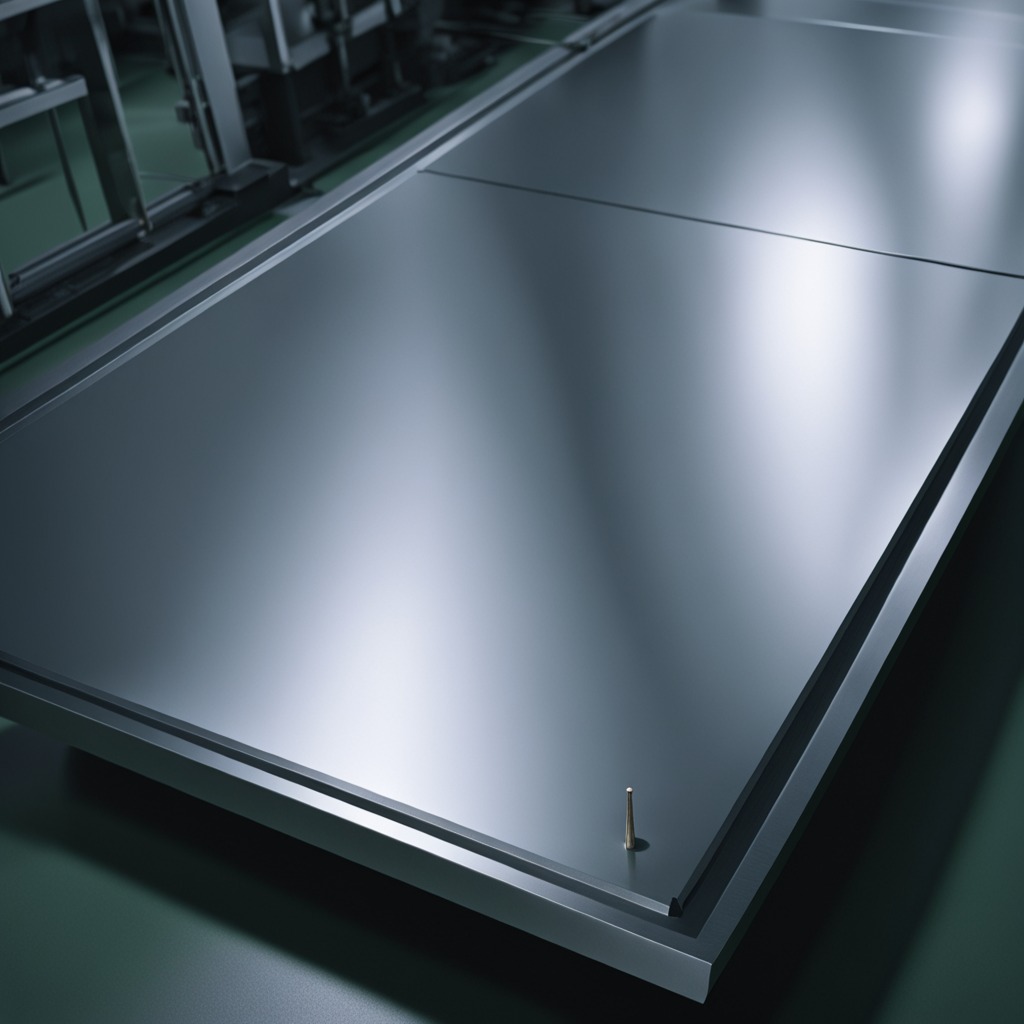
An iron nail is lying on the metal table in a machine shop under fluorescent lights.